Question:
I am trying to load mask image on 'onclick' event while validating the in MVC architecture. I am unable to set loading image but able set loading image after the validation , where mediator is returning the view.
can we return view from Action page?
Thanks in Advance
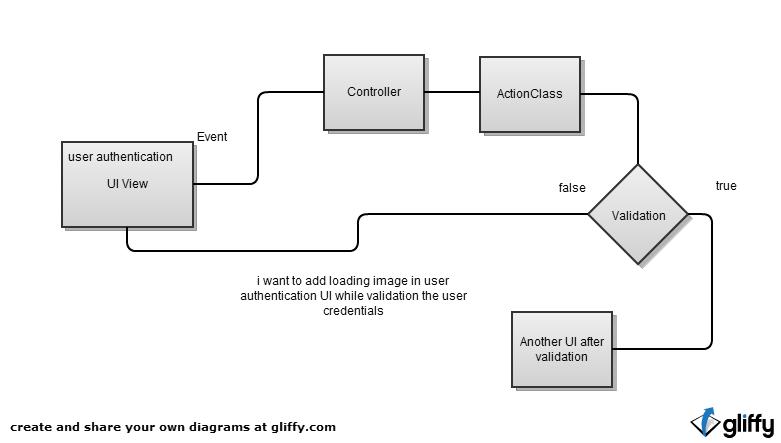
Answer: Do one thing, in the controller load your mask and start rest of the flow in new thread.once u get the response for logging-in then call the respective method for further processing.meaning keep the following things together in new thread and run. then you will get the access to those and your load mask will be done .